Interaction volume radius: 10 \u00c5
Interaction volume height: 35 \u00c5
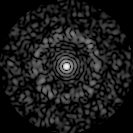
Disorder parameter: 0.8266